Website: apple
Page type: order-returns
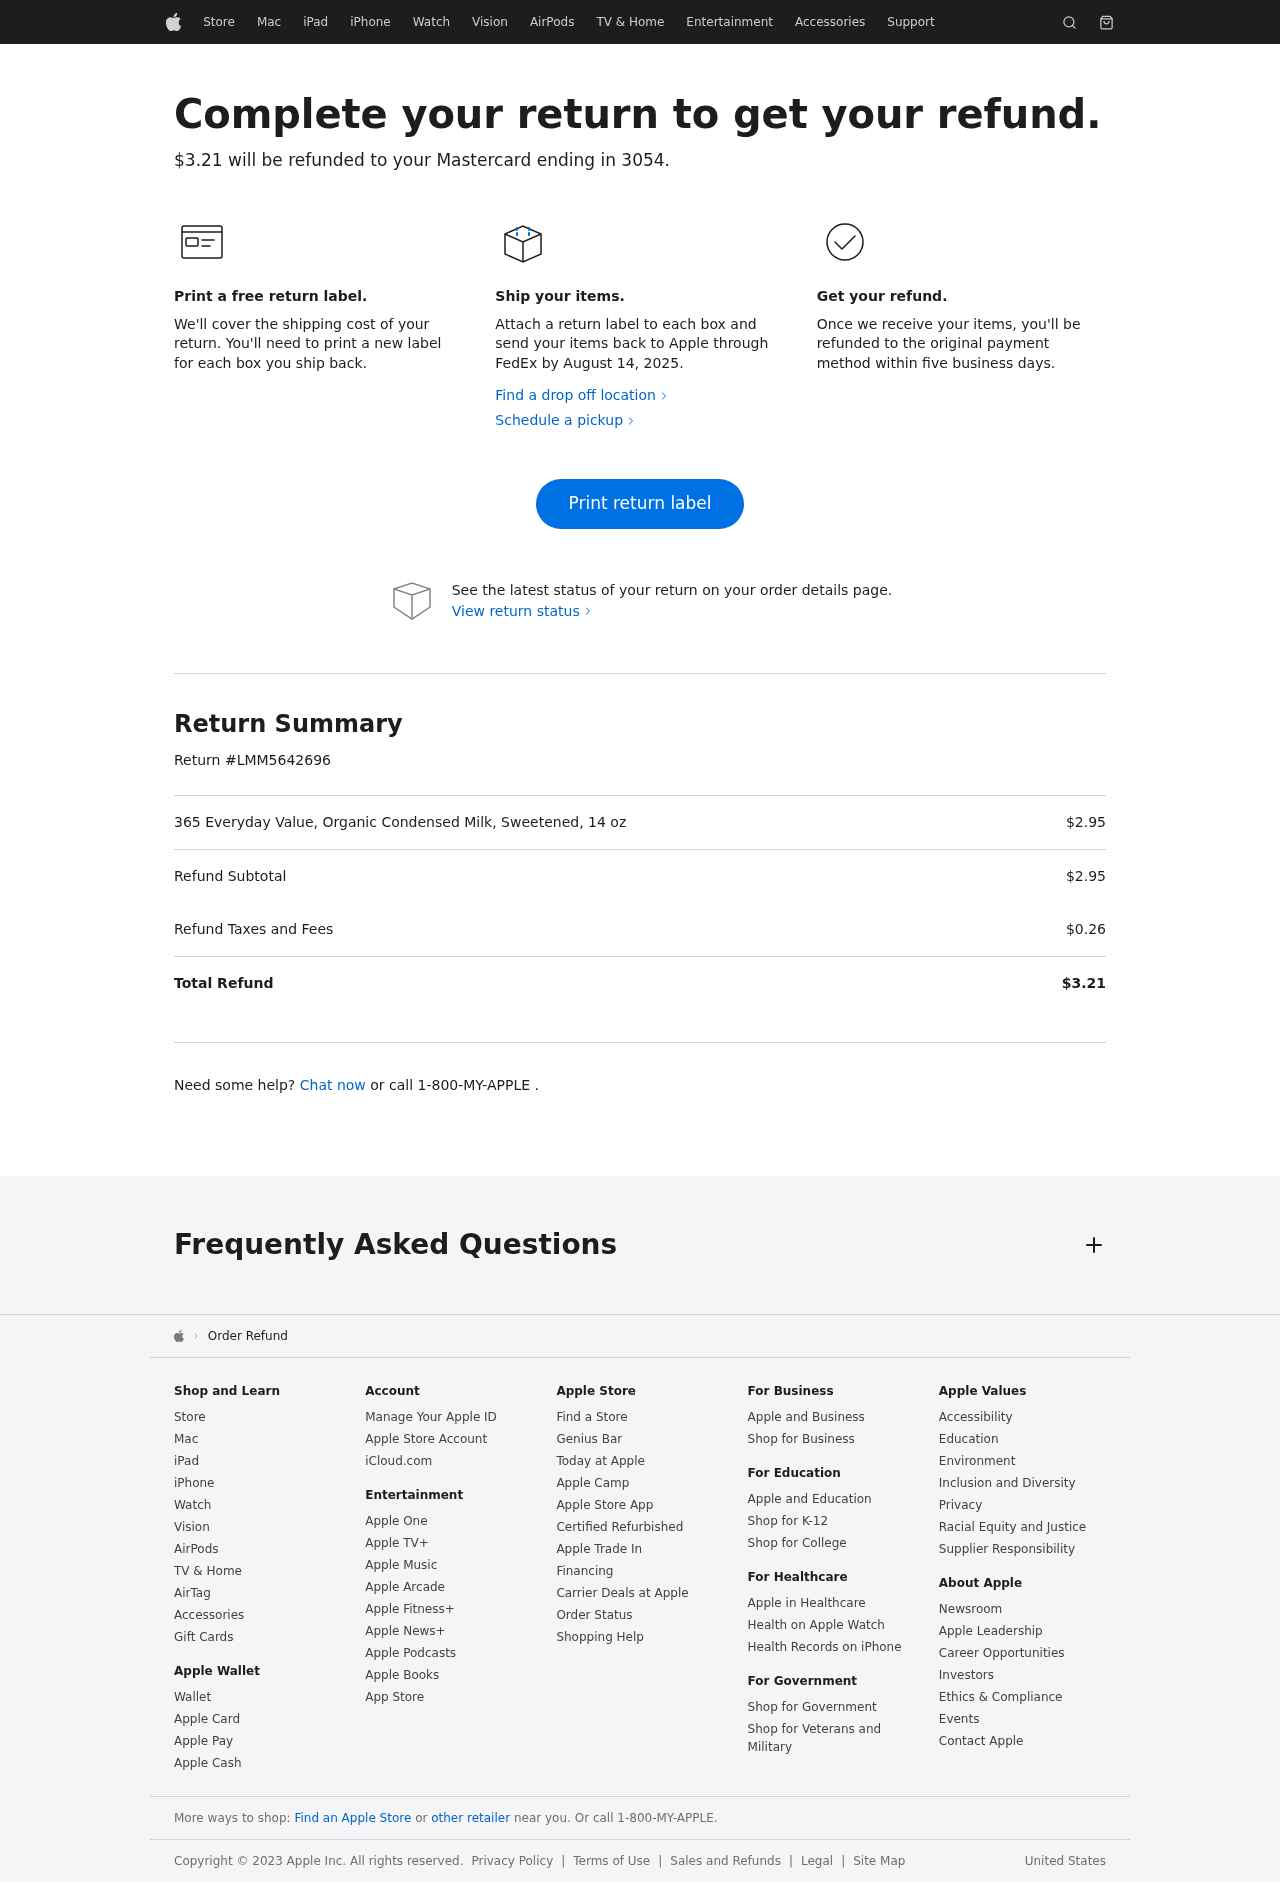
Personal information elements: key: PII_CARD_LAST4
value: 3054
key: PII_CARD_TYPE
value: Mastercard
Product elements: key: PRODUCT1_NAME
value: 365 Everyday Value, Organic Condensed Milk, Sweetened, 14 oz
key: PRODUCT1_PRICE
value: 2.95
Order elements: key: ORDER_TOTAL
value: $3.21
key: ORDER_RETURN_BY_DATE
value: August 14, 2025
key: ORDER_RETURN_ID
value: LMM5642696
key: ORDER_SUBTOTAL
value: $2.95
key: ORDER_TAX
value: $0.26